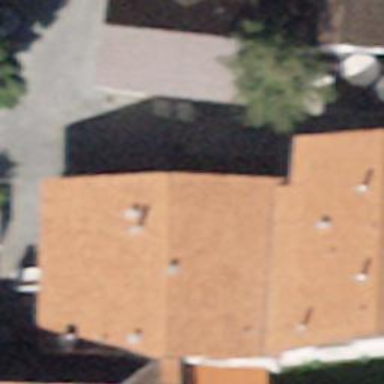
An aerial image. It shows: Bakery.